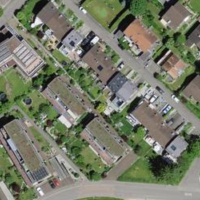
EUNIS habitat code: 55
Species observed at this site:
Corylus avellana